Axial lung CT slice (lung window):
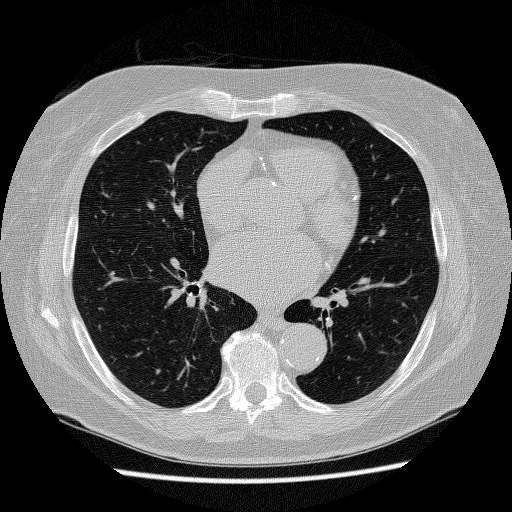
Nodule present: no